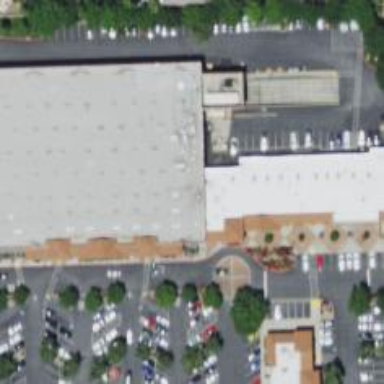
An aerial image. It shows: Retail building.